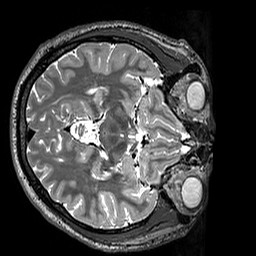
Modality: T2w
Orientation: axial
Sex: male
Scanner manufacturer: siemens
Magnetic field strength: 3 T
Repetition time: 3.2 s
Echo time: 0.409 s